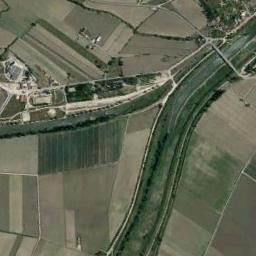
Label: river